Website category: university
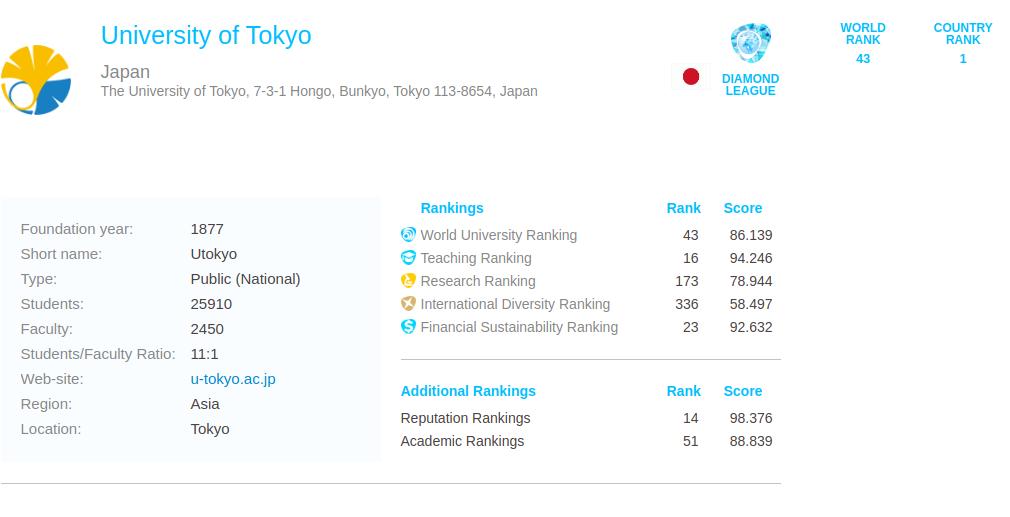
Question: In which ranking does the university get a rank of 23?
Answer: Financial Sustainability Ranking

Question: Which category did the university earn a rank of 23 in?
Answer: Financial Sustainability Ranking

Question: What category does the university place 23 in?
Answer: Financial Sustainability Ranking

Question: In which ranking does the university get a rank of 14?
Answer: Reputation Rankings

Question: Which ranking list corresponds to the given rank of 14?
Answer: Reputation Rankings

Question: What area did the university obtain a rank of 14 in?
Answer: Reputation Rankings

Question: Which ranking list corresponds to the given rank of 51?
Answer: Academic Rankings

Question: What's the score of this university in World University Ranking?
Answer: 86.139

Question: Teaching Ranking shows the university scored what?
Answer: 94.246

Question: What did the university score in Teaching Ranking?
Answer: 94.246

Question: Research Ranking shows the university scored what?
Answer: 78.944

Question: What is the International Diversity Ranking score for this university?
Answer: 58.497

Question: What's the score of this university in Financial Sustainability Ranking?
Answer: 92.632

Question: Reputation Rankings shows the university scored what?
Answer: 98.376

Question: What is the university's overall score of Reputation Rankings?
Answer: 98.376

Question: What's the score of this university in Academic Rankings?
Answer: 88.839

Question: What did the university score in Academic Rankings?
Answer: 88.839

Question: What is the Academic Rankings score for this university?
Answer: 88.839

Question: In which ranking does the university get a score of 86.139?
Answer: World University Ranking

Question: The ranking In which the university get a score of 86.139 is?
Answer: World University Ranking

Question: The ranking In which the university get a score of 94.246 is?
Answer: Teaching Ranking

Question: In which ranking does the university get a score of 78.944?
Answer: Research Ranking

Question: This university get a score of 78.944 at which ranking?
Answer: Research Ranking

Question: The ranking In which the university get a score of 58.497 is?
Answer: International Diversity Ranking

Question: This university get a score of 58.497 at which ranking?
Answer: International Diversity Ranking

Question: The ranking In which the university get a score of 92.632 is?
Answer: Financial Sustainability Ranking

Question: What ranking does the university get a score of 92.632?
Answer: Financial Sustainability Ranking

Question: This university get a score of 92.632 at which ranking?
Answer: Financial Sustainability Ranking

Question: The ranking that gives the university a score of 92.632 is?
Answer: Financial Sustainability Ranking

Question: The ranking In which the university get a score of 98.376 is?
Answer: Reputation Rankings

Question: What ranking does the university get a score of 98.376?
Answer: Reputation Rankings

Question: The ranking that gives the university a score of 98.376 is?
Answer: Reputation Rankings

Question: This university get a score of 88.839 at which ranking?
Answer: Academic Rankings

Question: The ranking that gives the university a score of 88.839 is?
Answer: Academic Rankings